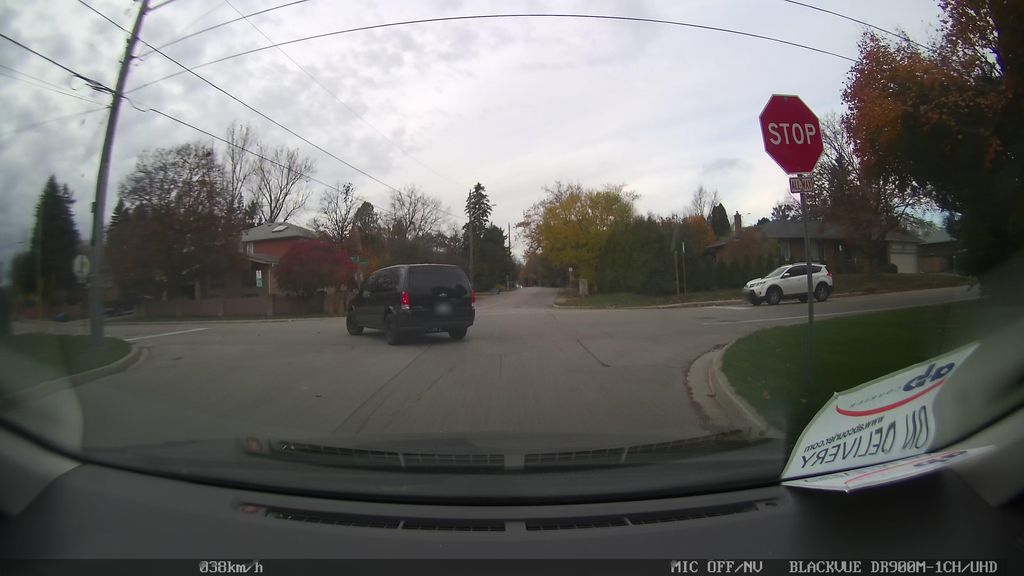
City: toronto